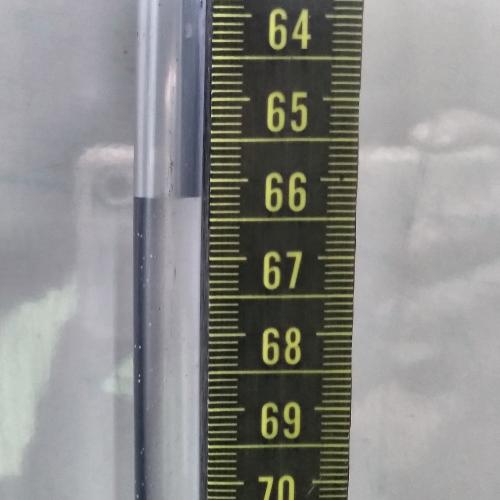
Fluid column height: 66.2 cm